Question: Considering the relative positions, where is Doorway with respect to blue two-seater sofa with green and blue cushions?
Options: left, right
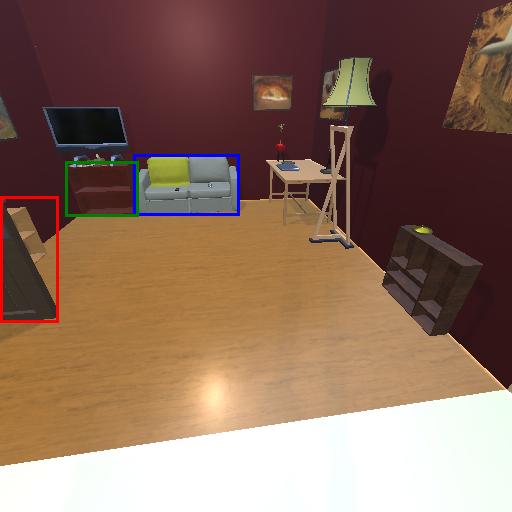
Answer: left